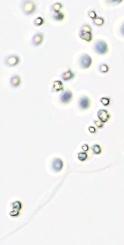
Label: Phaeocystis